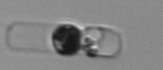
Label: Guinardia_delicatula_TAG_internal_parasite